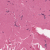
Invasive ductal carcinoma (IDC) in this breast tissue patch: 0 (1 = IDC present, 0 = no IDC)